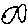
Label: fish